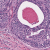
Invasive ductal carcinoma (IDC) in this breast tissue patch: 1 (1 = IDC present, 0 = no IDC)